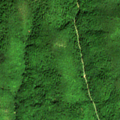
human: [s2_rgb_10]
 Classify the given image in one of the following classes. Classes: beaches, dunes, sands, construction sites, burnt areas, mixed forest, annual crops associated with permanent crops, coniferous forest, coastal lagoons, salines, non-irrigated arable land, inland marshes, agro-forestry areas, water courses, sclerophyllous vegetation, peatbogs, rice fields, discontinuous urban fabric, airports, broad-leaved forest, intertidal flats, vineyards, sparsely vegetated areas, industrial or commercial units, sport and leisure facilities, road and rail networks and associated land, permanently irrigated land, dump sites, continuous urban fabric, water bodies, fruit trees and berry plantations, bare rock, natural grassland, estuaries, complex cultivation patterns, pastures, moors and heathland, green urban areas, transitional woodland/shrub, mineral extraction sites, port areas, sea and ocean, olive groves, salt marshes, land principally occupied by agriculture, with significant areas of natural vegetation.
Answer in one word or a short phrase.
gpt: broad-leaved forest